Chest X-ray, PA view. Patient: 59 years old, sex F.
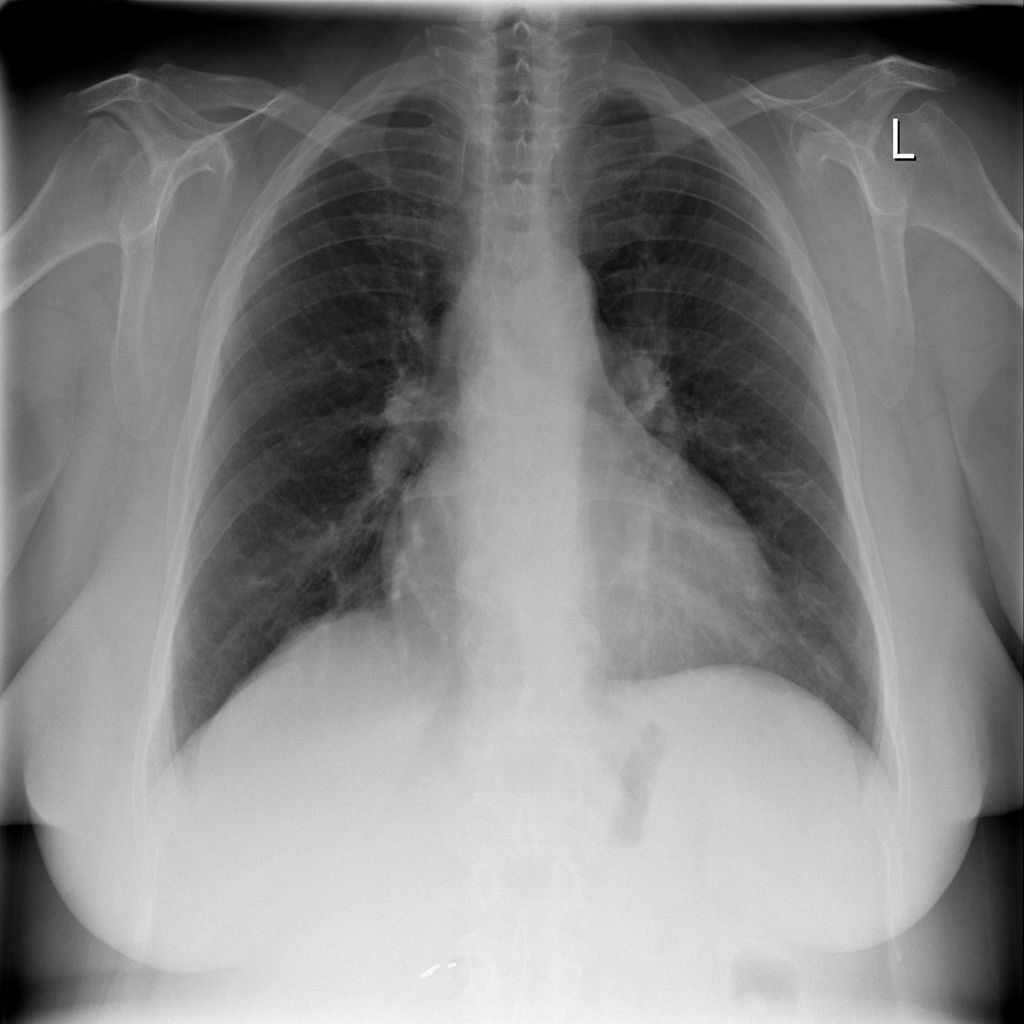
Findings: No Finding